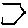
Label: hexagon